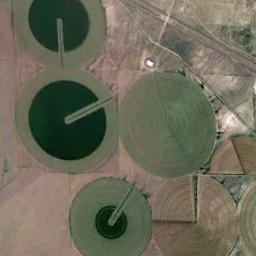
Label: circular_farmland